Question: I cannot create a new Android project in Eclipse. I have already seen <URL>, and I did already have the SDK platform installed. I have attached a link to the screenshot below, and as you can see, it's saying to enter an application name, but I have clearly already done that.

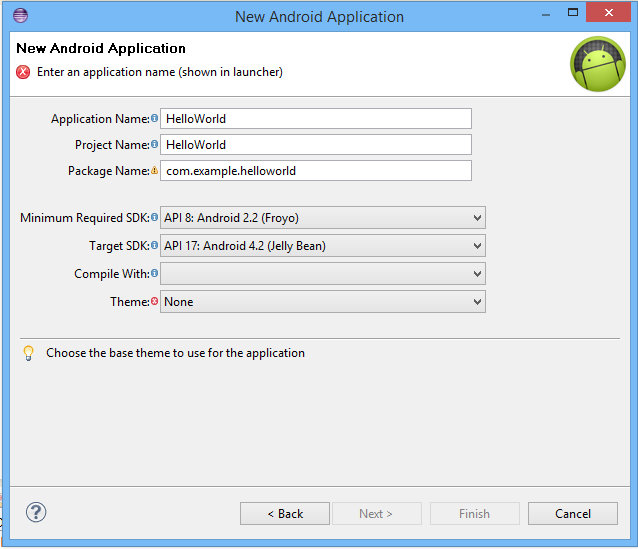
Answer: Window->preferences->android and there set the sdk location